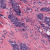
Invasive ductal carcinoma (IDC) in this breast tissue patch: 1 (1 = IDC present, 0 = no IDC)